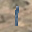
Label: 1